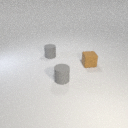
small brown rubber cube to the right of small gray rubber cylinder